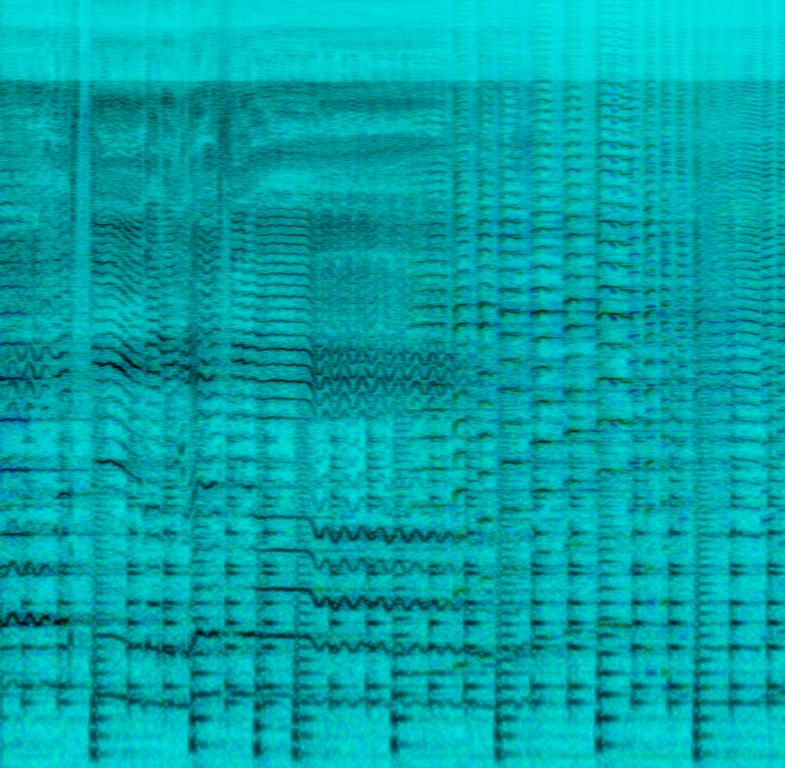
This is a Mexican folk music piece. There is a male vocal singing at a very elevated volume that resembles shouting. There is a brass melody playing alongside the vocal. The atmosphere of the piece is playful. The best use for this piece could be as an accompaniment for a folk dance. It could also be used in the soundtrack of a comedy movie or a TV show that takes place in Mexico.